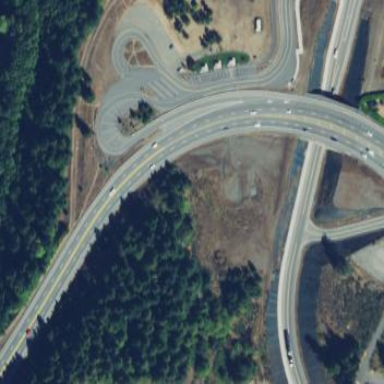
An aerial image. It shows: Rest area on the road.